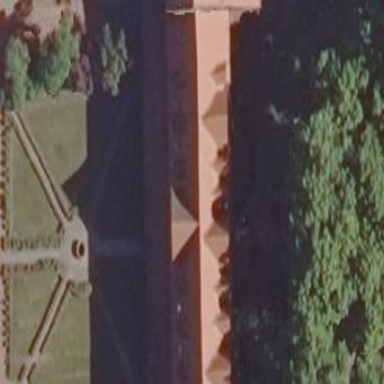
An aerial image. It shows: Gabled building.